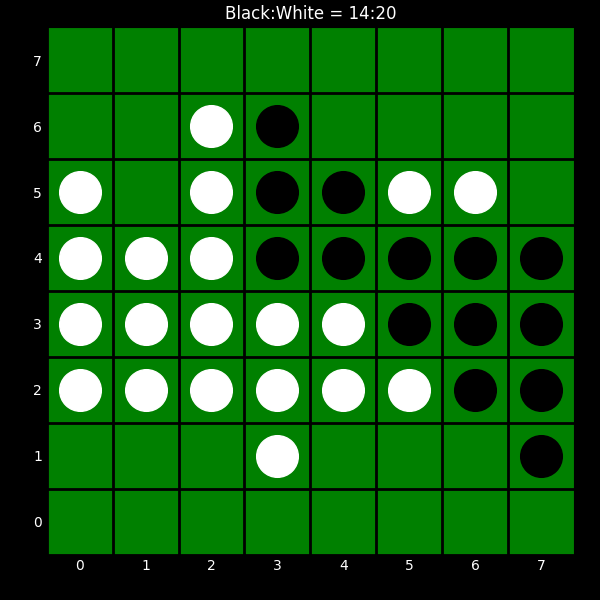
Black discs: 14
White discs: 20